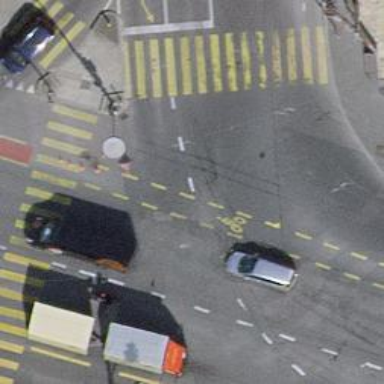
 there is bus lane and shared bus and cycle lane."